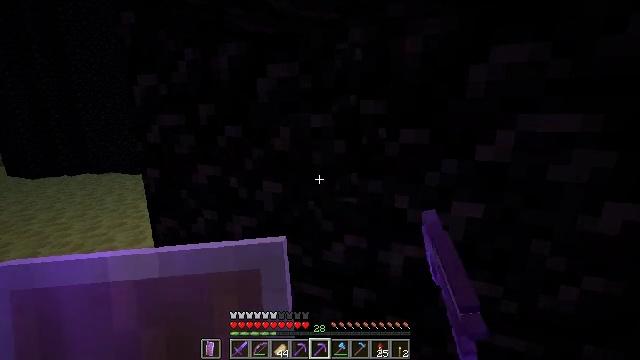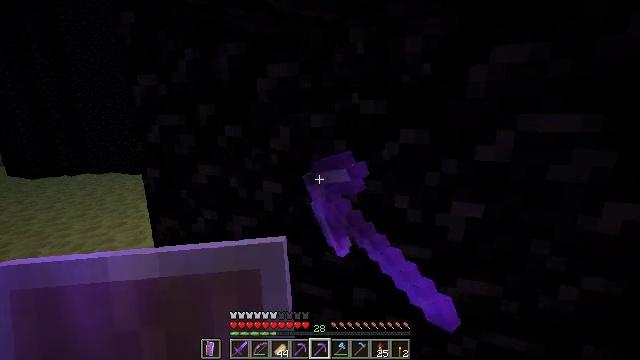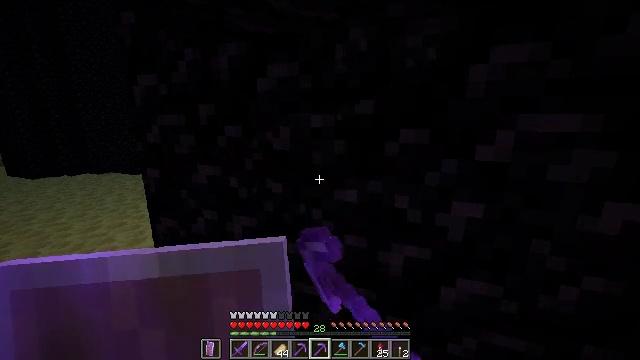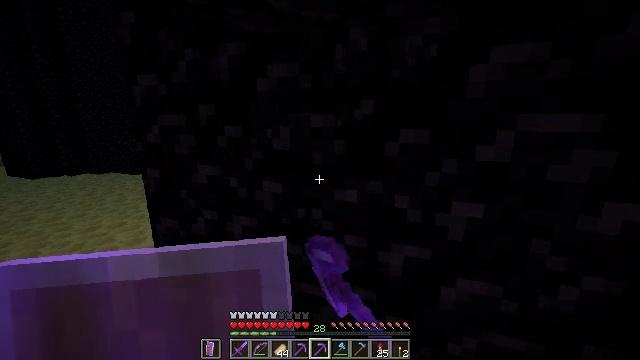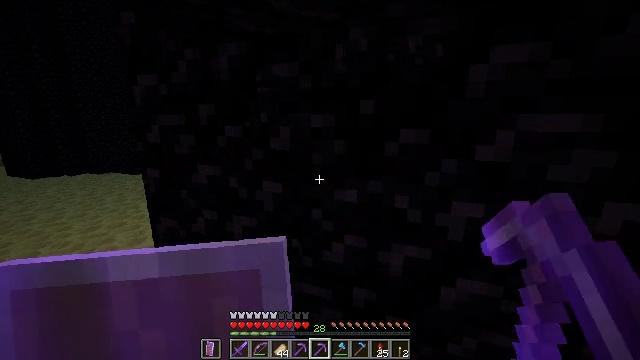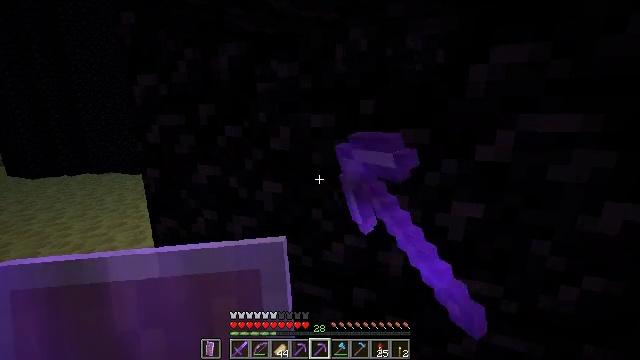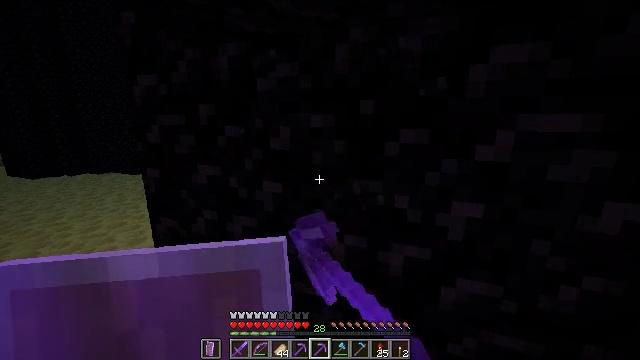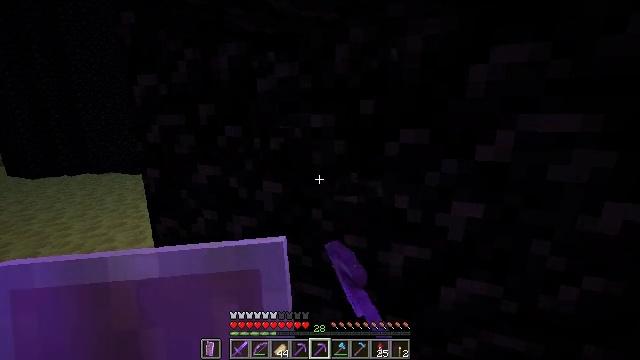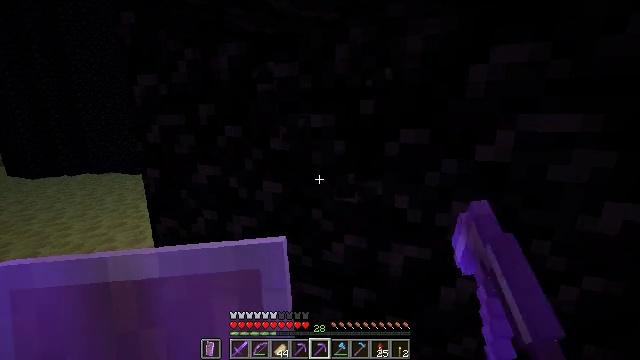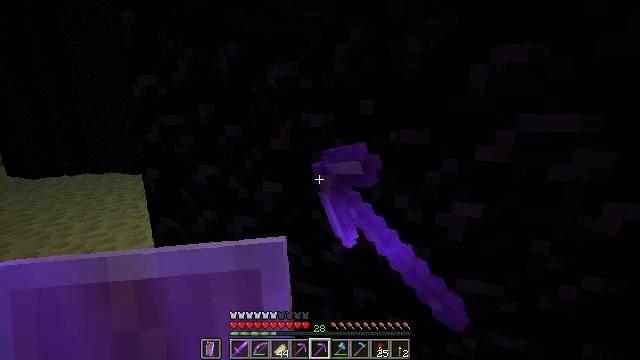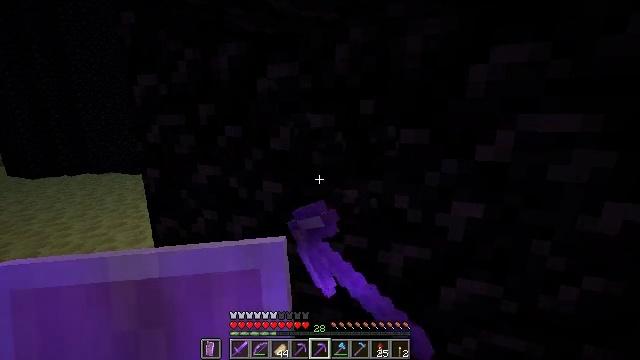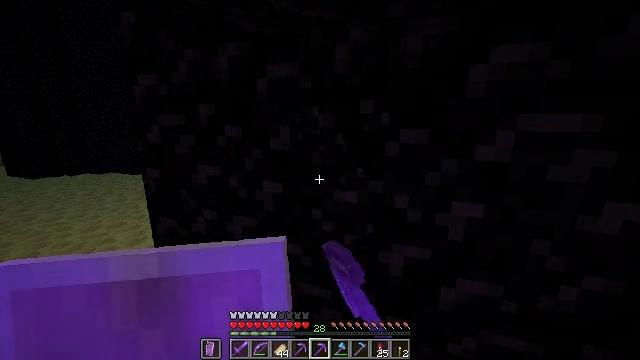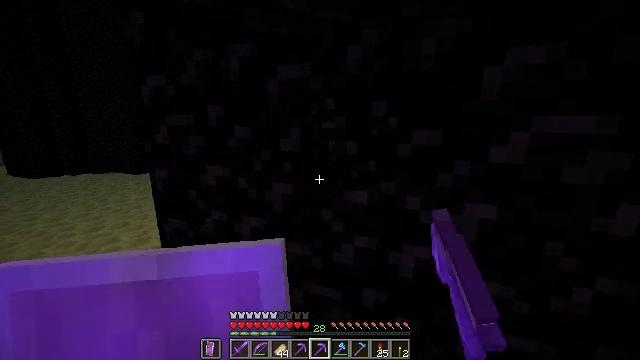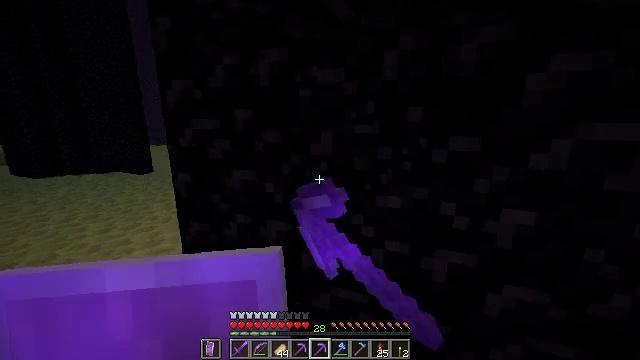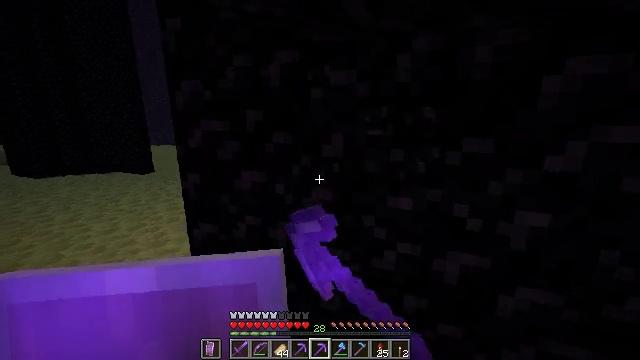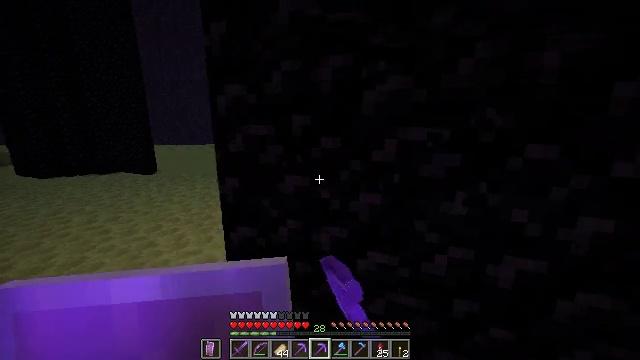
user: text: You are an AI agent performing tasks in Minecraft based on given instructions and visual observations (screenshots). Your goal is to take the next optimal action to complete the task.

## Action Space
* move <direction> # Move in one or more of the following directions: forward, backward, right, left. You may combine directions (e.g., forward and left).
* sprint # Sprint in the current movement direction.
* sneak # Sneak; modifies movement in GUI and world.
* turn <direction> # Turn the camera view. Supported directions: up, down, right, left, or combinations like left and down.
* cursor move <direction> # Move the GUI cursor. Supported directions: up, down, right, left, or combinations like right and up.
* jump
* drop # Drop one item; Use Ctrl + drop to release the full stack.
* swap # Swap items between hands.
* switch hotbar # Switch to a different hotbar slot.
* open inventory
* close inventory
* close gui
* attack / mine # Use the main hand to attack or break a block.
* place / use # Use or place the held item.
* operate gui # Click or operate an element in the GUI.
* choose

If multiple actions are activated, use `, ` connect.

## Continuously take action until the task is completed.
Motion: motion action
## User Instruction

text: Break the obsidian using a diamond or netherite pickaxe.
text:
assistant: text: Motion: attack / mine
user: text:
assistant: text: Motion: attack / mine
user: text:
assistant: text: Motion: attack / mine
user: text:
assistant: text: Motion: attack / mine
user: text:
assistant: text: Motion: attack / mine
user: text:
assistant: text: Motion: attack / mine
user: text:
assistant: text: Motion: attack / mine
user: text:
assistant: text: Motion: attack / mine
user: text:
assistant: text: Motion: attack / mine
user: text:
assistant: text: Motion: attack / mine
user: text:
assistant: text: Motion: attack / mine
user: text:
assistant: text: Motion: move left, attack / mine
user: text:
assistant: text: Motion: move left, attack / mine
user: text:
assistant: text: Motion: move left, attack / mine
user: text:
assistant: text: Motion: move left, attack / mine
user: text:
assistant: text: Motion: attack / mine
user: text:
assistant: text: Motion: turn right, attack / mine
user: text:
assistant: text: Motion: turn right and up, attack / mine
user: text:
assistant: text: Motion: turn right, attack / mine
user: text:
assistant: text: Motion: attack / mine
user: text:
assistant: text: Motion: attack / mine
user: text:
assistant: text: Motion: attack / mine
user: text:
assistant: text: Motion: attack / mine
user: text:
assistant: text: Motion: attack / mine
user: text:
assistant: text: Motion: attack / mine
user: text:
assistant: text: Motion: attack / mine
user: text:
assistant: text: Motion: attack / mine
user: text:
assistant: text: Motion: attack / mine
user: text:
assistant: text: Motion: turn right, attack / mine
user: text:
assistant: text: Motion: turn right and up, attack / mine